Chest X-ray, PA view. Patient: 44 years old, sex F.
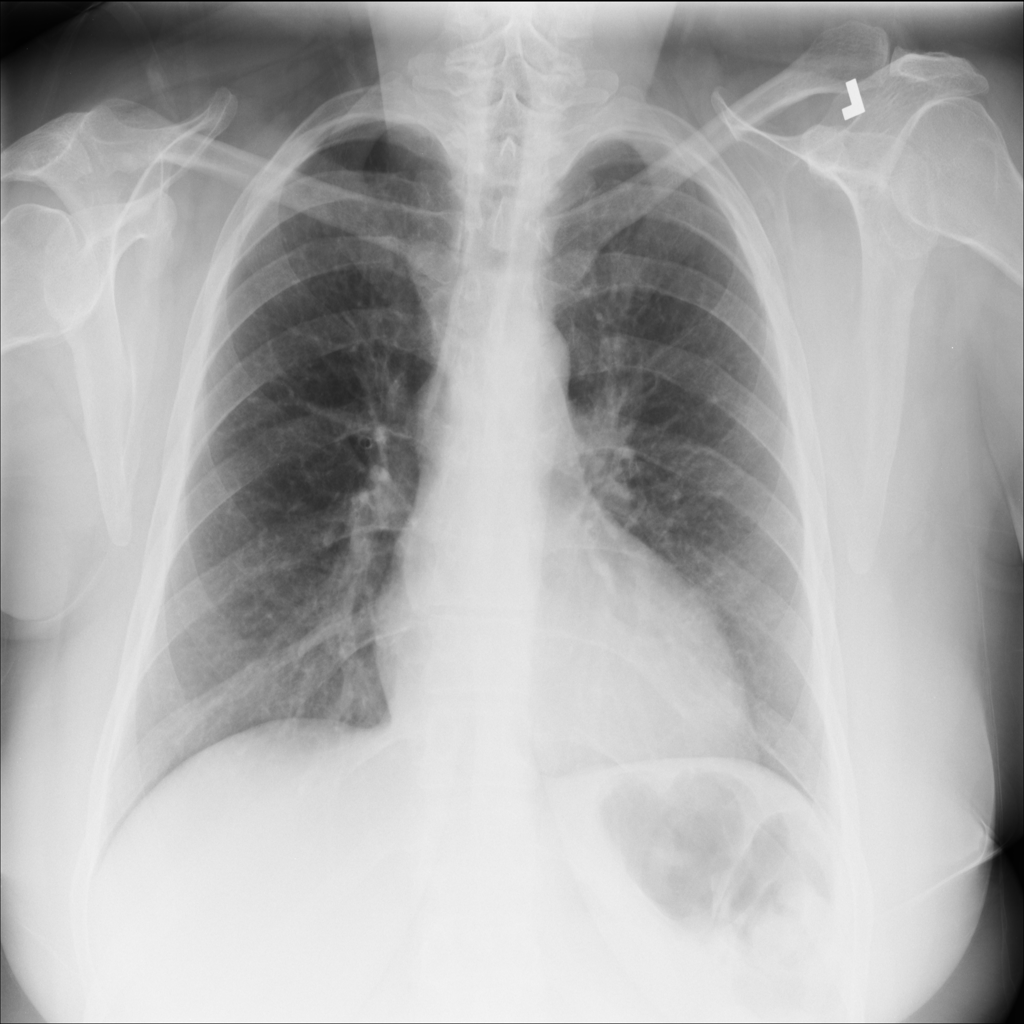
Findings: No Finding